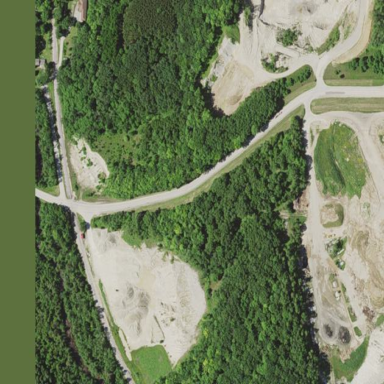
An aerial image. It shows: Quarry area.